Question: I am unable to implement listview with sections. I've successfully repeated an example from 'Qt' documentation but there is 'ListModel' used which works okay, but not a 'var'.
How it works with example:
'''
ListView {
width: 100
height: 100
id: listview
model: ListModel {
id: animalsModel
ListElement { name: "Ant"; size: "Tiny" }
ListElement { name: "Flea"; size: "Tiny" }
ListElement { name: "Parrot"; size: "Small" }
ListElement { name: "Guinea pig"; size: "Small" }
ListElement { name: "Rat"; size: "Small" }
ListElement { name: "Butterfly"; size: "Small" }
ListElement { name: "Dog"; size: "Medium" }
ListElement { name: "Cat"; size: "Medium" }
ListElement { name: "Pony"; size: "Medium" }
ListElement { name: "Koala"; size: "Medium" }
ListElement { name: "Horse"; size: "Large" }
ListElement { name: "Tiger"; size: "Large" }
ListElement { name: "Giraffe"; size: "Large" }
ListElement { name: "Elephant"; size: "Huge" }
ListElement { name: "Whale"; size: "Huge" }
}
delegate: Text { text: name; font.pixelSize: 18 }
section.property: "size"
section.criteria: ViewSection.FullString
section.delegate: Component {
id: sectionHeading
Rectangle {
width: container.width
height: childrenRect.height
color: "lightsteelblue"
Text {
text: section
font.bold: true
font.pixelSize: 20
}
}
}
}
'''

But when I try to use some model from the code (in my case it is a 'QVariant' from 'PyQt5') it does not work at all:
'''
ListView {
width: 100
height: 100
id: listview
property var m: [
{
name: "Animal",
size: "Big"
},
{
name: "Dog",
size: "Small"
},
{
name: "Cat",
size: "Small"
}
]
model: m
delegate: Text { text: modelData.name; font.pixelSize: 18 }
section.property: "modelData.size"
section.criteria: ViewSection.FullString
section.delegate: Component {
id: sectionHeading
Rectangle {
width: container.width
height: childrenRect.height
color: "lightsteelblue"
Text {
text: section
font.bold: true
font.pixelSize: 20
}
}
}
}
'''
The reason I choose 'var' here because there is not any other method to receive a model from Python , so any 'list' or 'map' from 'python' needs to be wrapped as 'QVariant'.
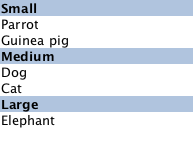
Answer: From Qt documentation:
:
'This property holds the model providing data for the list. The model provides the set of data that is used to create the items in the view. Models can be created directly in QML using ListModel, XmlListModel or VisualItemModel, or provided by C++ model classes. If a C++ model class is used, it must be a subclass of QAbstractItemModel or a simple list.'
So you cannot provide an array as a model, it should be one of the objects above.
You can create such model and access it from Python code to add/remove items.
'''
ListView {
width: 100
height: 100
id: listview
delegate: Text { text: name; font.pixelSize: 18 }
model: ListModel { id: listModel }
section.property: "size"
section.criteria: ViewSection.FullString
section.delegate: Component {
id: sectionHeading
Rectangle {
width: container.width
height: childrenRect.height
color: "lightsteelblue"
Text {
text: section
font.bold: true
font.pixelSize: 20
}
}
}
function callFromPython {
listModel.append({name: "Animal",size: "Big"});
listModel.append({name: "Dog",size: "Small"});
listModel.append({name: "Cat",size: "Small"});
}
}
'''